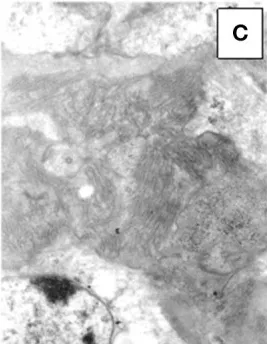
Original magnification, x3900.
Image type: pathology (h&e)